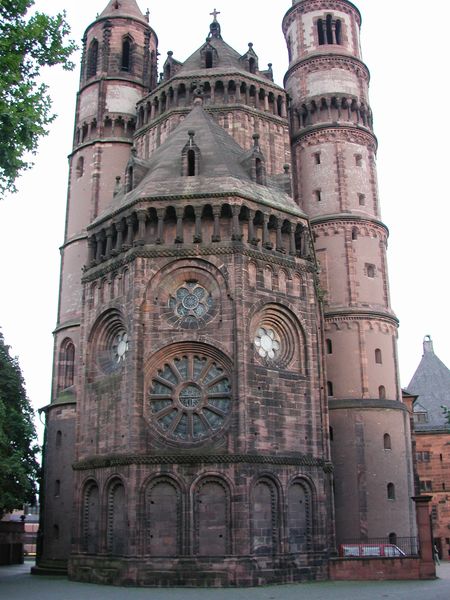
Titel: Dom St. Peter und Paul in Worms
Standort: Worms, Dom (EU - D - RP)
Schlagwörter: fenster, rose, architektur, barock, sockel, kirche, gotik, turm, mauer, massiv, foto, kreuz, türme, rundfenster, dom, kathedrale, fries, gemäuer, rosette, mittelalter, romanik, chor, mittelalterlich, sakralbau, blendbogen, fensterrose, rundbogenfries, worms, spitzhelm, blendarkade, zwerchgalerie